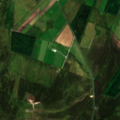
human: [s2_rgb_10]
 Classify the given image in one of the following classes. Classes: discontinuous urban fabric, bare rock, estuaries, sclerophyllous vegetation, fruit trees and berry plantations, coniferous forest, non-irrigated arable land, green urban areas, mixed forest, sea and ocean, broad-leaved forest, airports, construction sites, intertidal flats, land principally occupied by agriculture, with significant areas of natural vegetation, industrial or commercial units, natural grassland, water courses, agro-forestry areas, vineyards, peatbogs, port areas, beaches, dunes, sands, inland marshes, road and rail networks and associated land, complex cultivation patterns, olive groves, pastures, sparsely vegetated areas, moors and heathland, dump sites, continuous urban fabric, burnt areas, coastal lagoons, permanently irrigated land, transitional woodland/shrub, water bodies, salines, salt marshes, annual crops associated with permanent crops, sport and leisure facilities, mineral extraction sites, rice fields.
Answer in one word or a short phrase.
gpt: land principally occupied by agriculture, with significant areas of natural vegetation, peatbogs